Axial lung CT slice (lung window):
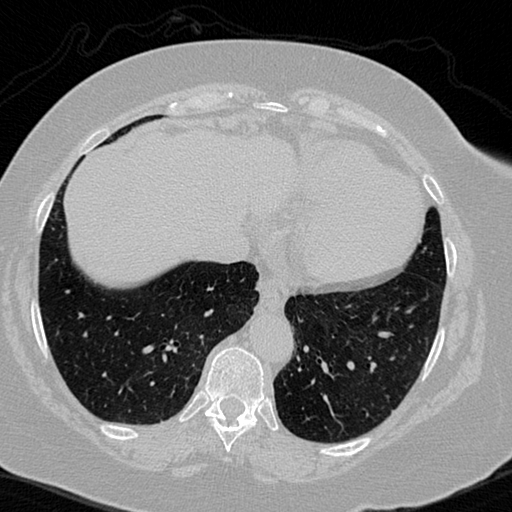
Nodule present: no